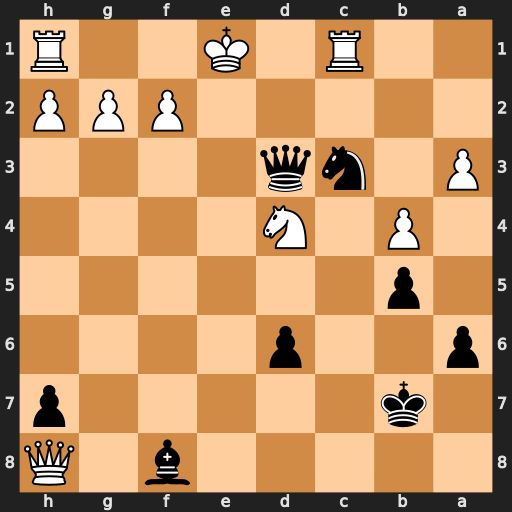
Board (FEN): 5b1Q/1k5p/p2p4/1p6/1P1N4/P1nq4/5PPP/2R1K2R
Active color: b
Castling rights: K
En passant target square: -
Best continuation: Bh6 Qxh7+ Qxh7